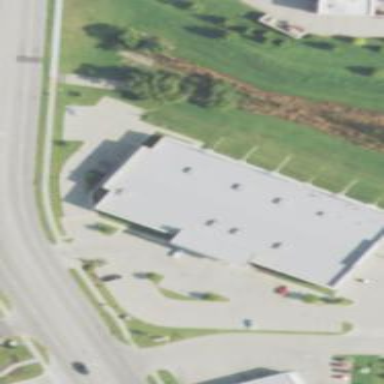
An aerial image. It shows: Building housing furniture shop.